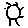
Label: sun